Question: how do I get the connection string from app.config in another "class library project"
in the same class library I can use this code :
'''
DAL.Properties.Settings.Default.BayrueConnectionString;
'''
thanks

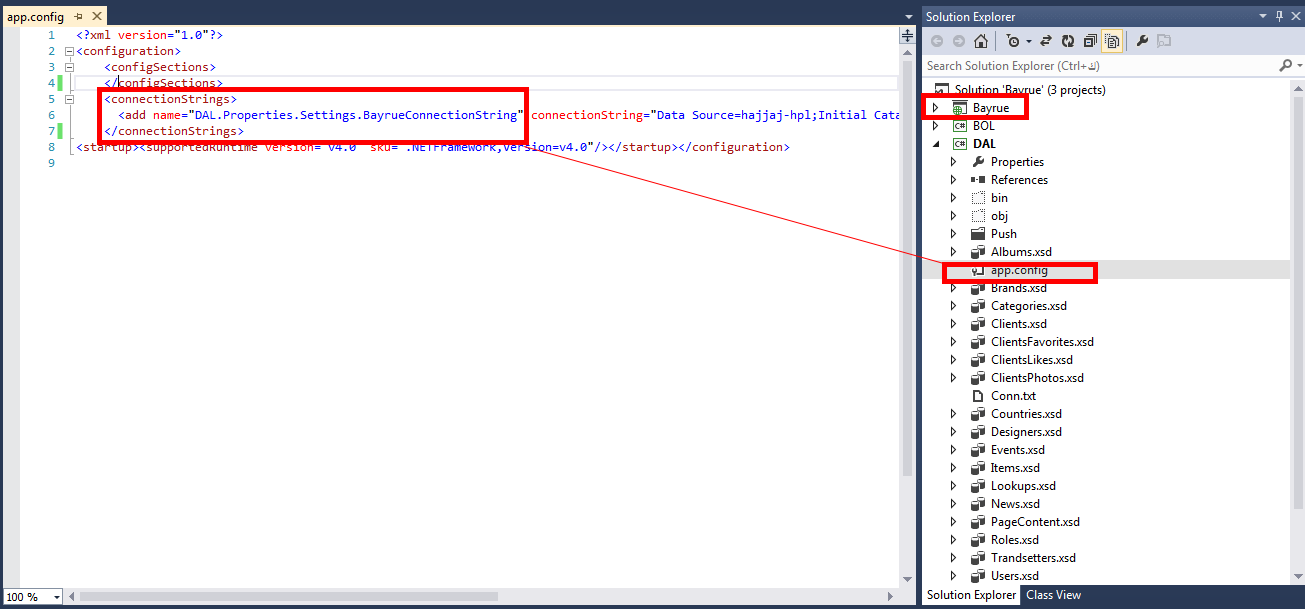
Answer: I think there is no more elegant way than this. Add a static helper method to your class library which returns it.
'''
public sealed class Helper
{
private Helper()
{
}
public static string GetBayrueConnectionString()
{
return DAL.Properties.Settings.Default.BayrueConnectionString;
}
}
'''